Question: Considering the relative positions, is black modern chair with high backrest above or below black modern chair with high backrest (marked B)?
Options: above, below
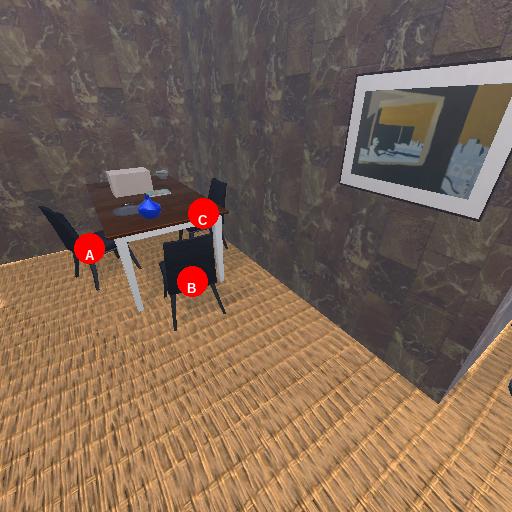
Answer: above